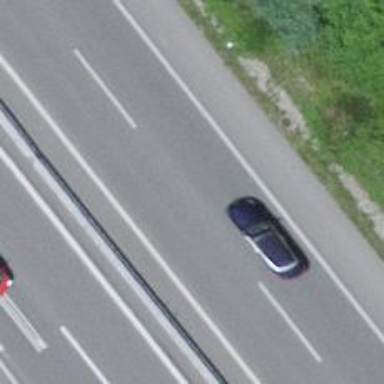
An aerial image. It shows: Asphalt motorway.